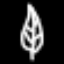
Label: leaf